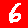
Digit: 6